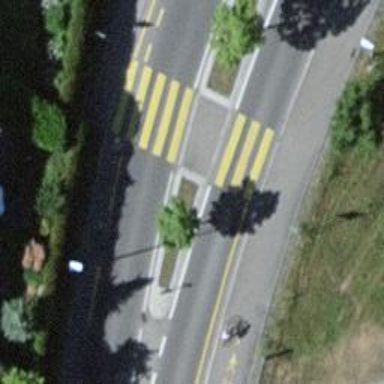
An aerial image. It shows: Footway located on traffic island.